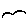
Label: bird